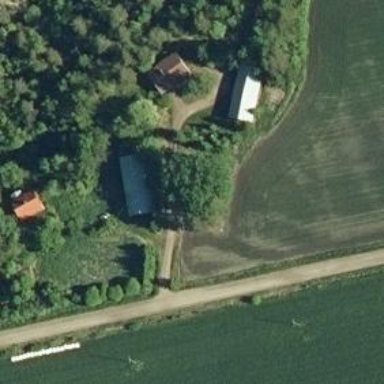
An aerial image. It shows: Farmyard area.